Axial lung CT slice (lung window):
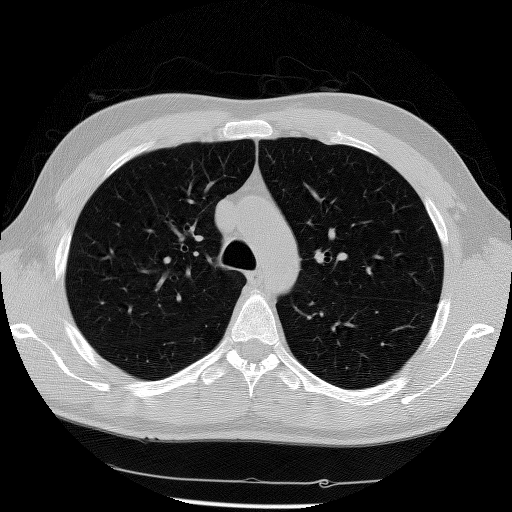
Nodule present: no